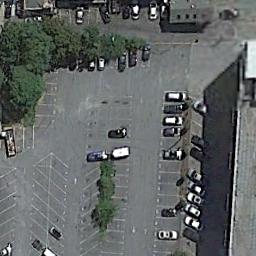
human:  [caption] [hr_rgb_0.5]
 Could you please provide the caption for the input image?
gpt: There are numerous different colors and styles of cars in the parking lot .

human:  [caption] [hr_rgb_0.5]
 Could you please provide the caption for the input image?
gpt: The parking lot has some parked cars but lots of parking spaces are still empty .

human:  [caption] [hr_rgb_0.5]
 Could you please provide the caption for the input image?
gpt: The parking lot is next to some trees .

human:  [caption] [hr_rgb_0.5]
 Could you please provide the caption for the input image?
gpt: About half of the parking space in the parking lot is occupied .

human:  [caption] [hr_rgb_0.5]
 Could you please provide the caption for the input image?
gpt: There are some green trees and buildings beside the parking lot .